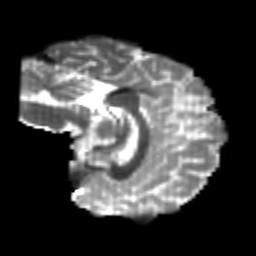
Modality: T2w
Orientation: sagittal
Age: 24
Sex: male
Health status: healthy
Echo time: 0.074 s